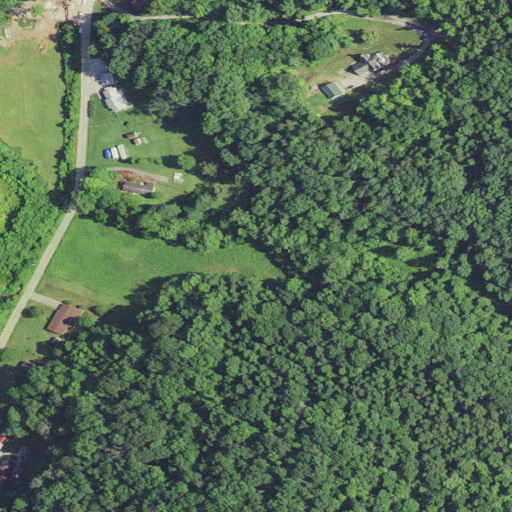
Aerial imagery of valley in West Virginia named Kirk Hollow containing deciduous forest, mixed forest, pasture, open development, low intensity development, and shrub